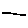
Label: line